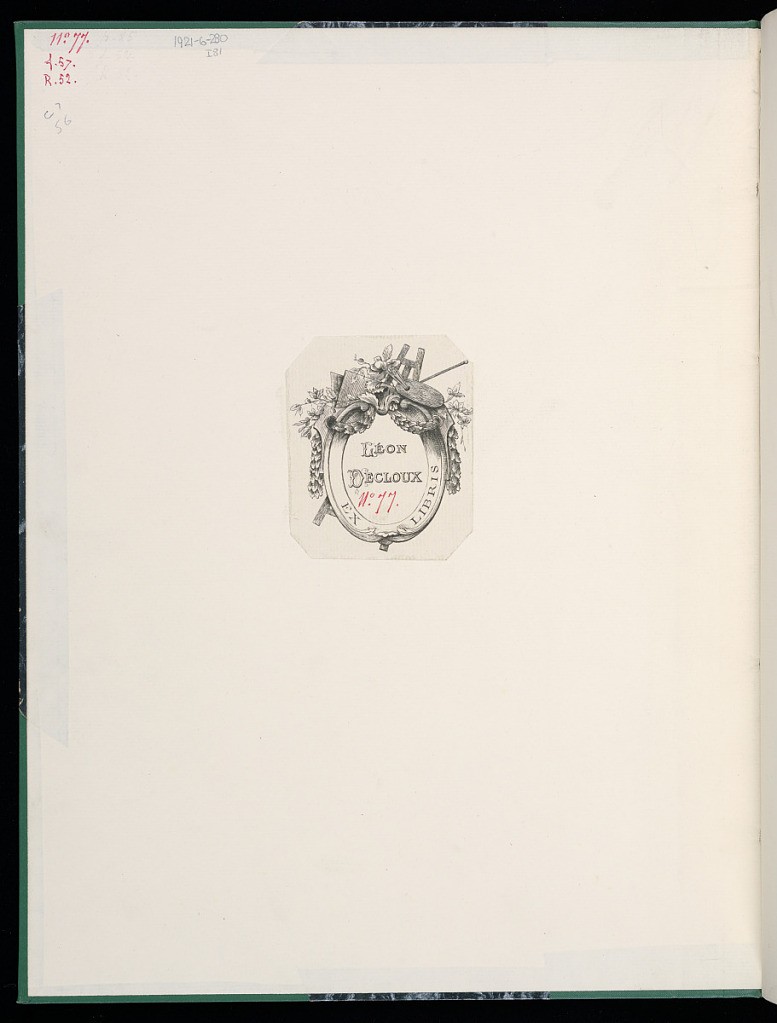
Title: Album of Heraldic Achievements (Devices)
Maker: Nicolas Guérard, French, ca.1648–1719
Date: late 17th–early 18th century
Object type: Album
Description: Designs for heraldic achievements (devises) featuring cartouches, animals, birds, and mythological figures. Bound with two sheets illustrating various heraldic crowns, coats of arms, and helmets, with accompanying descriptions.